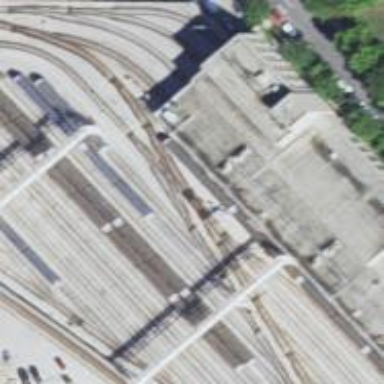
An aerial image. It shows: Yard area with electrified rail tracks.